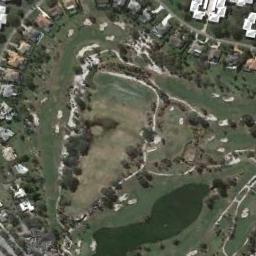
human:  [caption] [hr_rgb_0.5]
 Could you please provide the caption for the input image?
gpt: There are many buildings beside the golf course .

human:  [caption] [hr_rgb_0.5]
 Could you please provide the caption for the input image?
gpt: There are several rows of trees on this lawn .

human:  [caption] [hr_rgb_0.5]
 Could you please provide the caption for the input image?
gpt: There are a few bunkers and lakes, A few paths and many trees on a large green lawn on the golf course with many circularly arranged buildings beside the golf course .

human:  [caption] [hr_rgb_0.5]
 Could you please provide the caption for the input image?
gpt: The golf course with a lake, Some fairways, Roads, Barrier trees and sandpits is surrounded by lots of houses arranged neatly .

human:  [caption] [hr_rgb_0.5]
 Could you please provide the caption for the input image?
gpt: There are many buildings around the golf course with a lake .